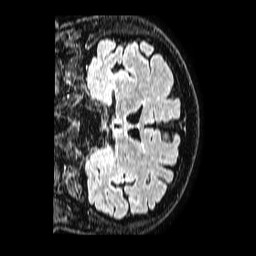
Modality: FLAIR
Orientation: coronal
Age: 81
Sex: male
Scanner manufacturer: philips
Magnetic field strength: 1.5 T
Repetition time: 4.8 s
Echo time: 0.3 s